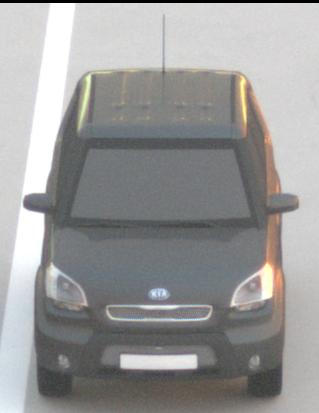
Make: KIA
Model: Soul 1.6
Detailed model: Soul (AM)
Model produced from: 2009/02
Model produced until: 2009/11
Doors: 5
Color: gray
Road condition: dry road
Daytime: sunrise or sunset
Contrast: medium contrast